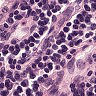
Metastatic tissue present: no